Current action and preconditions to check: trajectory_clear

Your task: For each precondition in the list above, predict whether it will hold at this action.

Consider the current scene as observed from the mobile robot's camera, and analyze the predicted future states of all dynamic agents (e.g., people, animals, vehicles, or any moving entities) within the NEXT SECOND.

IMPORTANT: Only answer "very likely" if you are absolutely certain—based on strong, clear evidence—that a dynamic agent will violate the precondition in the predicted future state. Do NOT answer "very likely" for unlikely, ambiguous, or low-probability risks.

Ask yourself for each precondition: Is there a high probability, with clear and convincing evidence, that the predicted future states of any dynamic agent will interfere with the predicted future state of the currently executing action within the NEXT SECOND, causing that precondition to fail?

Assess the risk level based on these predictions. Use "likely" or "very likely" if motions create a clear risk of interference.

Use "neutral" or "improbable" if agents are nearby but their predicted paths are clearly diverging or non-conflicting.

Failure Risk Categories: "very improbable", "improbable", "neutral", "likely", "very likely"

Answer Format: Output ONLY the probability_of_failure value from these categories: "very improbable", "improbable", "neutral", "likely", "very likely"

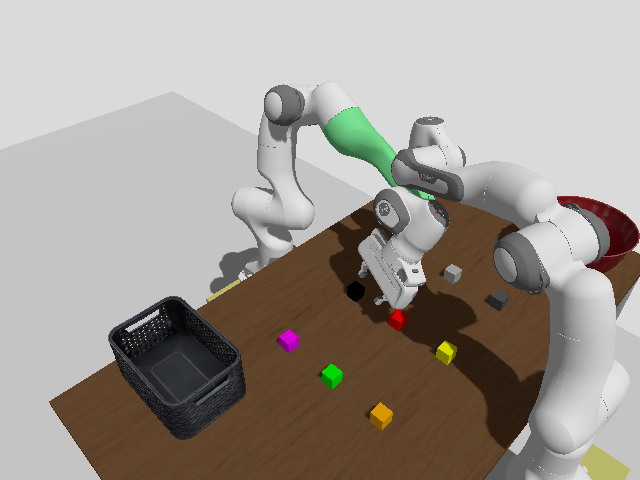

Answer: improbable